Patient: sex M, age 64
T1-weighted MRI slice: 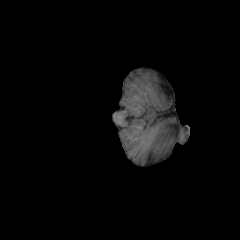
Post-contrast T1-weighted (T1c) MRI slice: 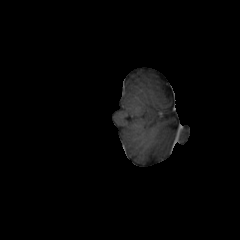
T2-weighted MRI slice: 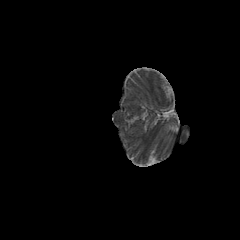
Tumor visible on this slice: no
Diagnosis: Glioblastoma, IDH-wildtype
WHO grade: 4